Question: In the picture example I want to count each column that is empty (Or has the value 0) in each row. I started with the function countif but I need the range to be dynamic instead of doing a manual job on every row, as each row has a different starting point.
Could somebody help?

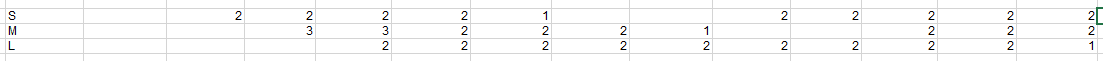
Answer: Welcome to SO.
Try this array formula (enter with 'Ctrl+Shift+Enter'):
'''
=SUM(IF(INDEX($B1:$N1,1,MATCH(FALSE,ISBLANK($B1:$N1),0)):N1,0,1))
'''
Here's the result:
<URL>
Note that 'MATCH(FALSE,ISBLANK($B1:$N1),0)' is the dynamic part which checks where the calculation range should actually start (i.e. it ignores the first few blank cells).